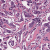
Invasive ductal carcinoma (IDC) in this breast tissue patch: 1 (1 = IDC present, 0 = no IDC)